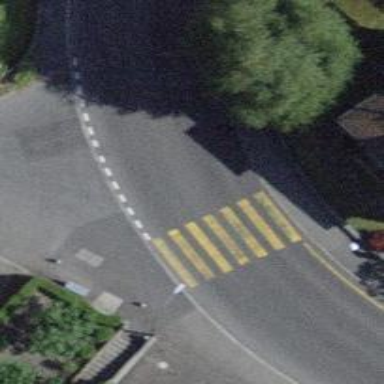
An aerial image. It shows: Uncontrolled zebra crossing with zebra markings.